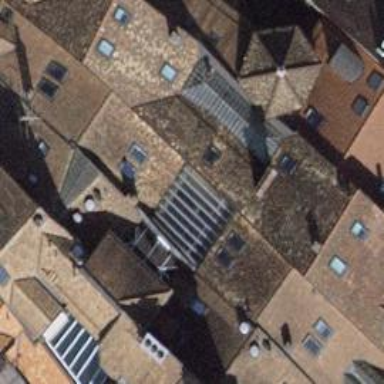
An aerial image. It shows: Gabled building with roof tiles oriented across.